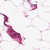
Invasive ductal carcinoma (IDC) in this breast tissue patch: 0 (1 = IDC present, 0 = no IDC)